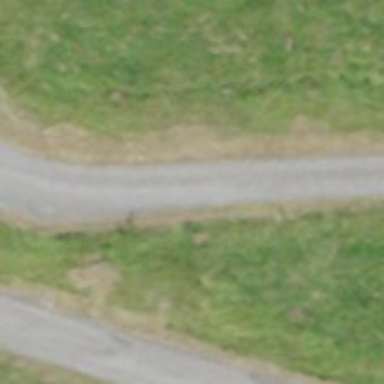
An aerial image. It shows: Unclassified road.